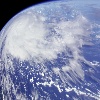
Label: cloud